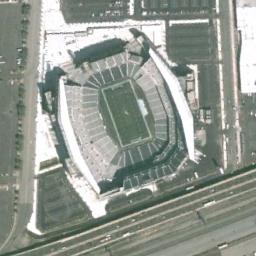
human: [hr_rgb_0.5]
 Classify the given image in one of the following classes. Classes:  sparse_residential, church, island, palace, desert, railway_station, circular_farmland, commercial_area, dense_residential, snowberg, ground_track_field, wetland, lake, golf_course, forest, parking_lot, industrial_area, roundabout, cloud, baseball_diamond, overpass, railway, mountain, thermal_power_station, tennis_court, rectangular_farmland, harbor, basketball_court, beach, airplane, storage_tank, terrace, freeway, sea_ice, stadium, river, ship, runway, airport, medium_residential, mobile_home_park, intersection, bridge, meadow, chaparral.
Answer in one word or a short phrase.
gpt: stadium